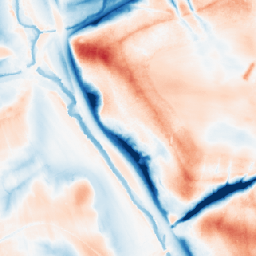
Category: edge_preserving
Decomposition family: guided
Decomposition parameters: radius: 16
eps: 1
Upsampling method: area
Upsampling parameters: scale: 8
Upsampling scale: 8